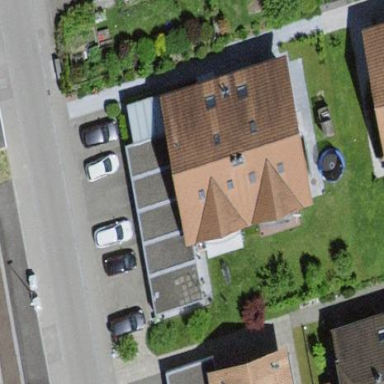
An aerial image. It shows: Terrace building with gabled roof covered in roof tiles.